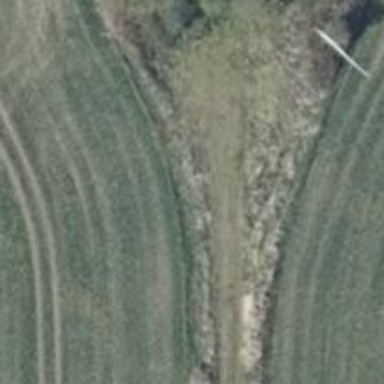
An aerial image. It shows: Grassy track road with grade 4 track type.